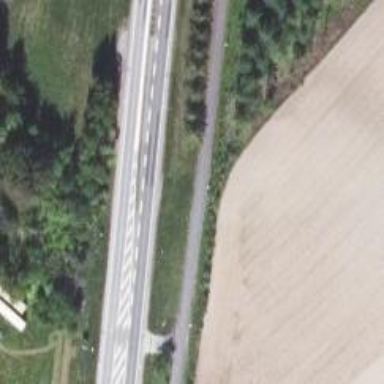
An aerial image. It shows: Asphalt trunk highway.